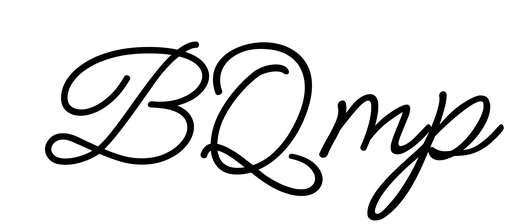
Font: MeowScript-Regular